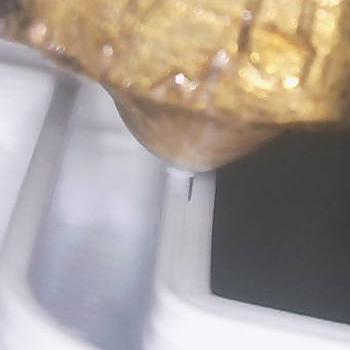
Flow rate: 126%